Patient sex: M
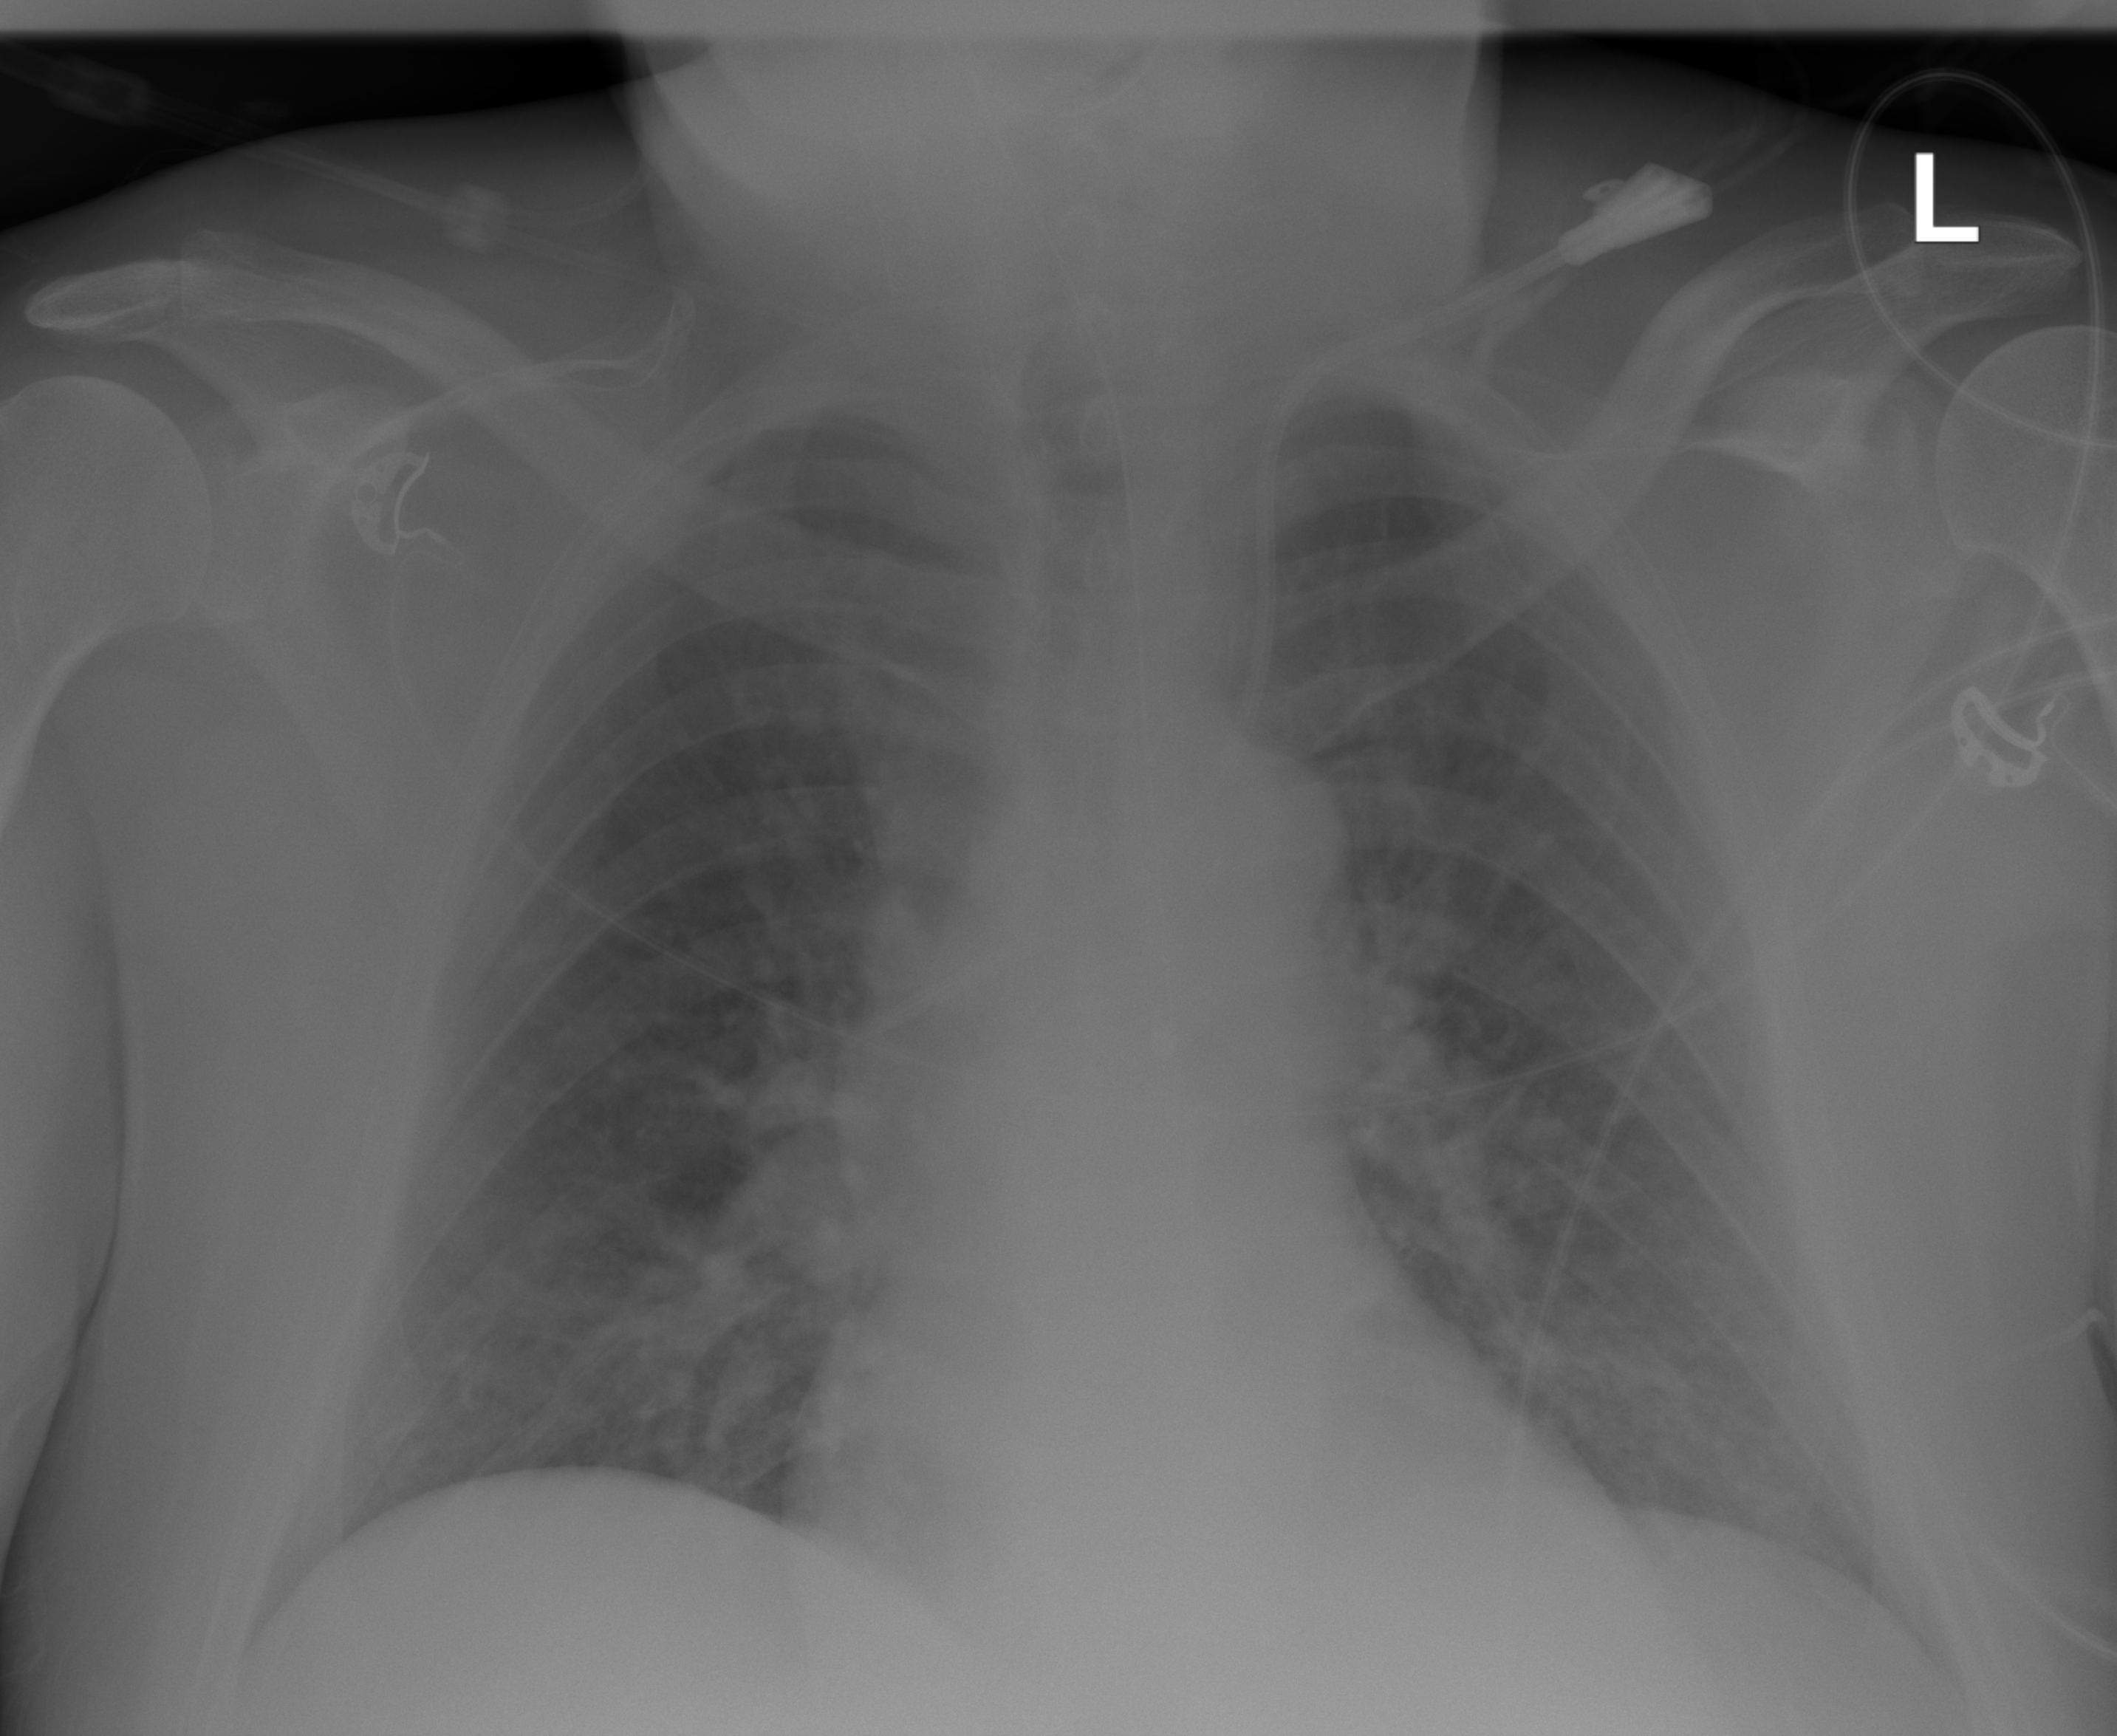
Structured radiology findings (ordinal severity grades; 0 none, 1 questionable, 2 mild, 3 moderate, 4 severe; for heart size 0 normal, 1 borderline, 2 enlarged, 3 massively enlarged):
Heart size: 1
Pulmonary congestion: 2
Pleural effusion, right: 0
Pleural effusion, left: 2
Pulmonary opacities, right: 2
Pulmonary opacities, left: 2
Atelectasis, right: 0
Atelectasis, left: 2